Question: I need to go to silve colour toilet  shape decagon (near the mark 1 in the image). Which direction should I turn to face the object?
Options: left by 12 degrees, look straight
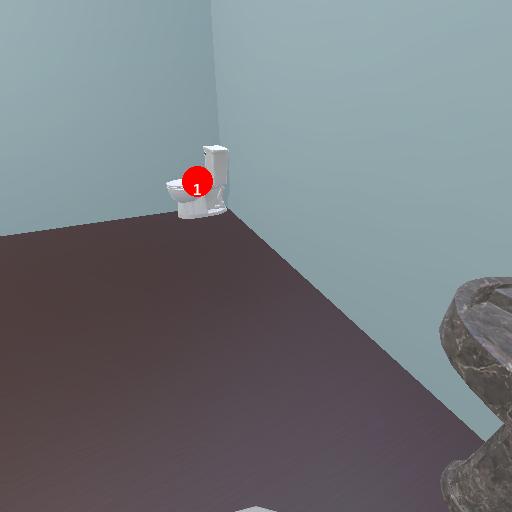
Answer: left by 12 degrees